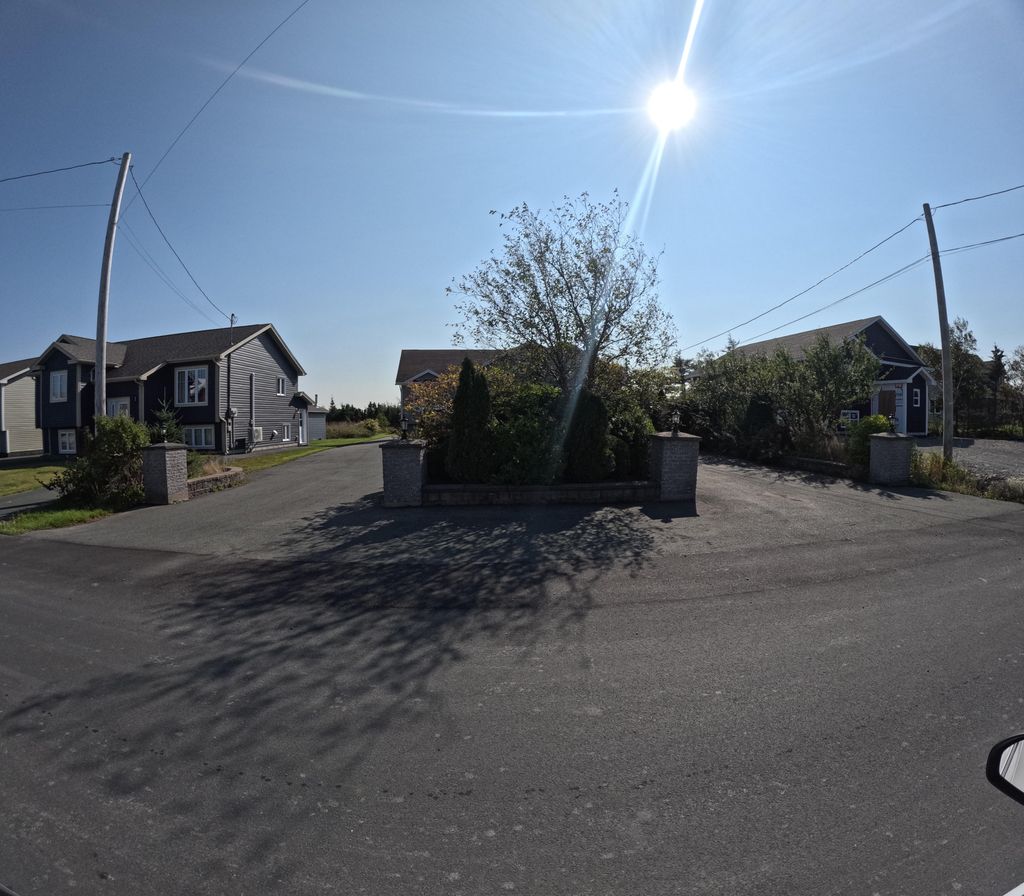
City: st_johns